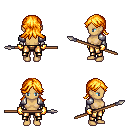
a pixel art fantasy rpg character, female body template, human, tanned skin, steel arm armor, gold greaves, light blonde loose hair, gold gloves, spear, four views (front, back, left, right), 2x2 character sprite sheet, small pixel art, hard edges, no anti-aliasing